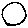
Label: circle